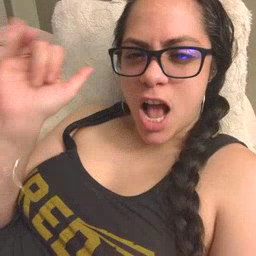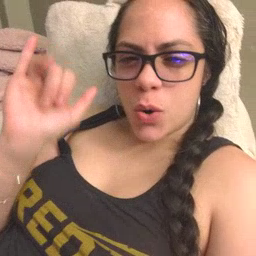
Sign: yellow